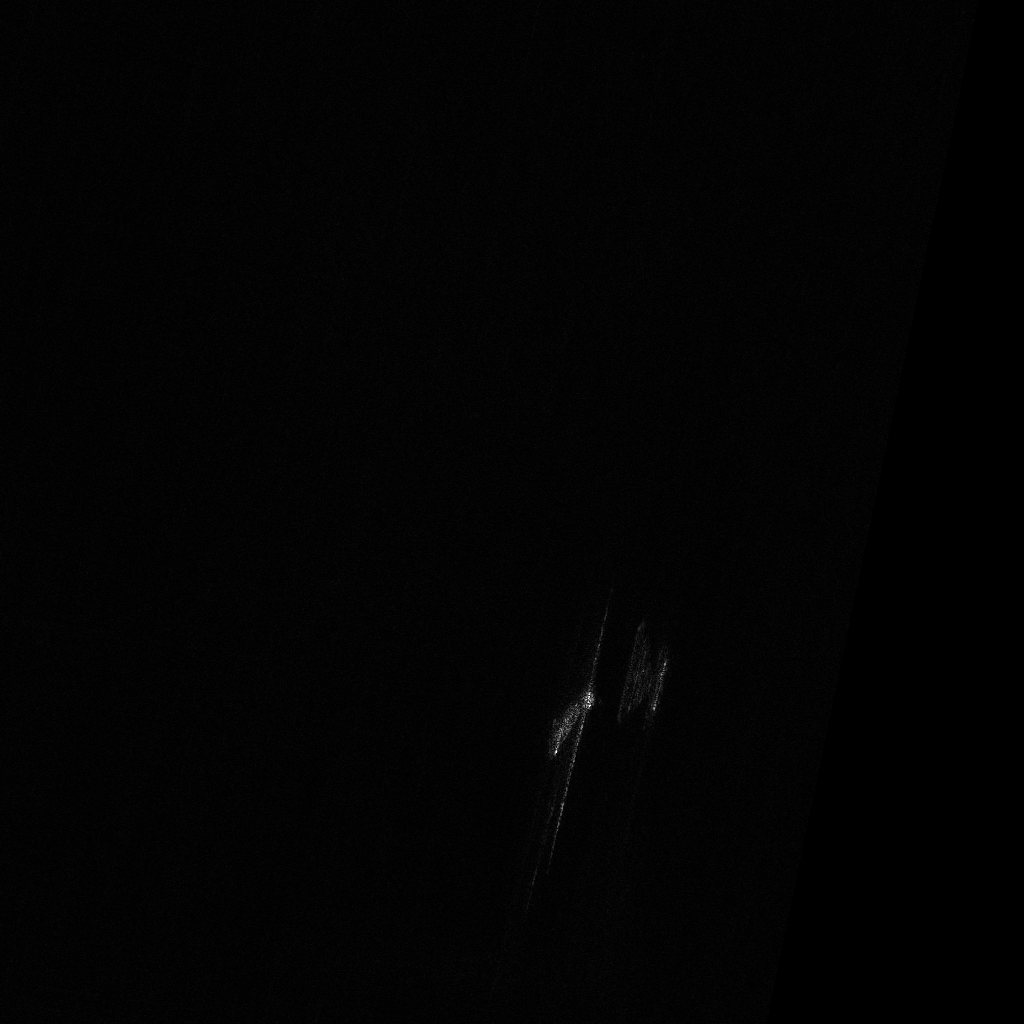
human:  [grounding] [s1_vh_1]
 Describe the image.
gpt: In the satellite image, there is  <ref>1 large container </ref> <box>[[54, 66, 56, 74, 30]]</box> located at bottom.